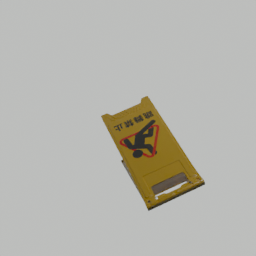
Label: tools